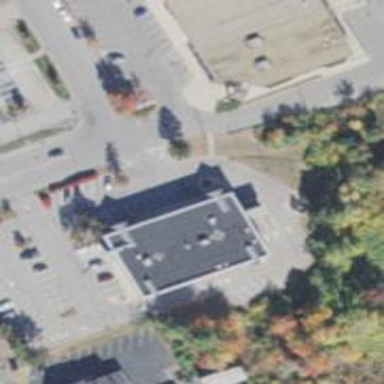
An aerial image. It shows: Pharmacy providing healthcare services.